Question: >
I can find the general instructions but everything about Eclipse and things like that. I cannot find a word about Ubuntu such as <URL> with red-herrings such as 'google'. I wish there was some nice make -files to do things but no, the README is instruction to read the more-or-less ambiguous Get-Started. So:
1. Where can I find step-by-step instructions on Ubuntu to set up Phonegap?
2. I hope some outlining over different platforms.
3. ADT Plugin is not getting installed in Eclipse. Why?
> I can find <URL> the instructions
but cannot move forward for some odd reason, no instructions or help
-text to proceed. You can see in the photo that it does not allow me to click OK although I am following the instructions. I wish I could do this on console!
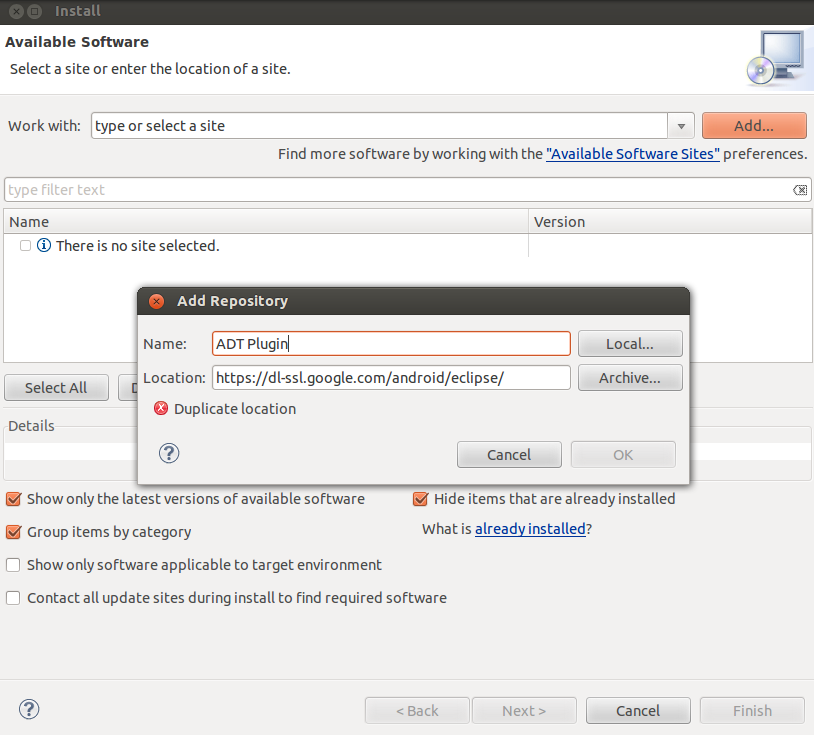
Answer: >
I am trying to provide instructions for console -power-users, hopefully helping to get things fast set-up instead of wasting time a lot with the cumbersome instructions.
> <URL>'''
$ wget http://dl.google.com/android/android-sdk_r18-linux.tgz
$ tar -xvzf *.tgz
$ ...follow README or some tutorial there...
'''
I. Now go back to the Android SDK site where you can find the ADT Plugin for Eclipse
<URL>. The
unclikable button becomes clickable if you search now with the
search-bar for Android something. The ADT stands for Android
Development Tools so install everything you get there under something
tools or related.II. Fix the @override -problem (shortly requires 1.6 compiler -compliance-level), more <URL>> '''
$ adb devices # Shows your physics devices such
# as phones with USB -debugging enabled.
$ adb install ~/workspace/yourChosenSampleDemo/bin/*.apk
# Your first Android -app emerges to your phone, have FuN!
'''
>
1. Some general instructions apparently here.
2. iOS: you need Xcode so somewhat limited.
3. Perhaps useful, source -code here and general download here.
The instructions are extremely inaccesible with Eclipse's click-click-something, poor! After wasting time with Eclipse's symlinks, I swiched to the console:
'''
$ tree|less
$ search for the files needed, mark them done or use find -command directly ^C
$ copy the files to some dir such as ~/Android/Public so easier to do ^C
$ things at once ^C
$ pwd
/home/xyz/workspace/HelloCordova/res
$ cp ~/Android/phonegap-phonegap-475bfd2/lib/android/xml/* .
$ cp ~/Android/Public/cordova-1.7.0.js assets/www/
$ cp ~/Android/Public/cordova-1.7.0.jar libs/
'''